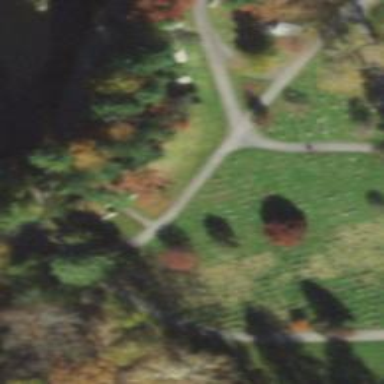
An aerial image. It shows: Sector in the cemetery.